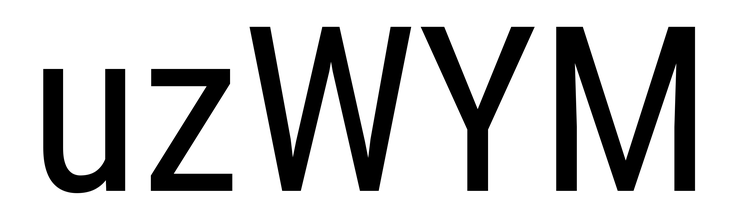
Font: Roboto_Condensed_Regular